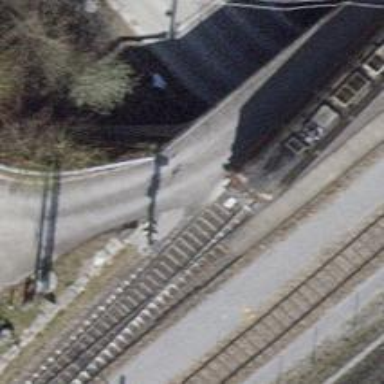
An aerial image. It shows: Single railway track with electrified contact line. It is spur track.